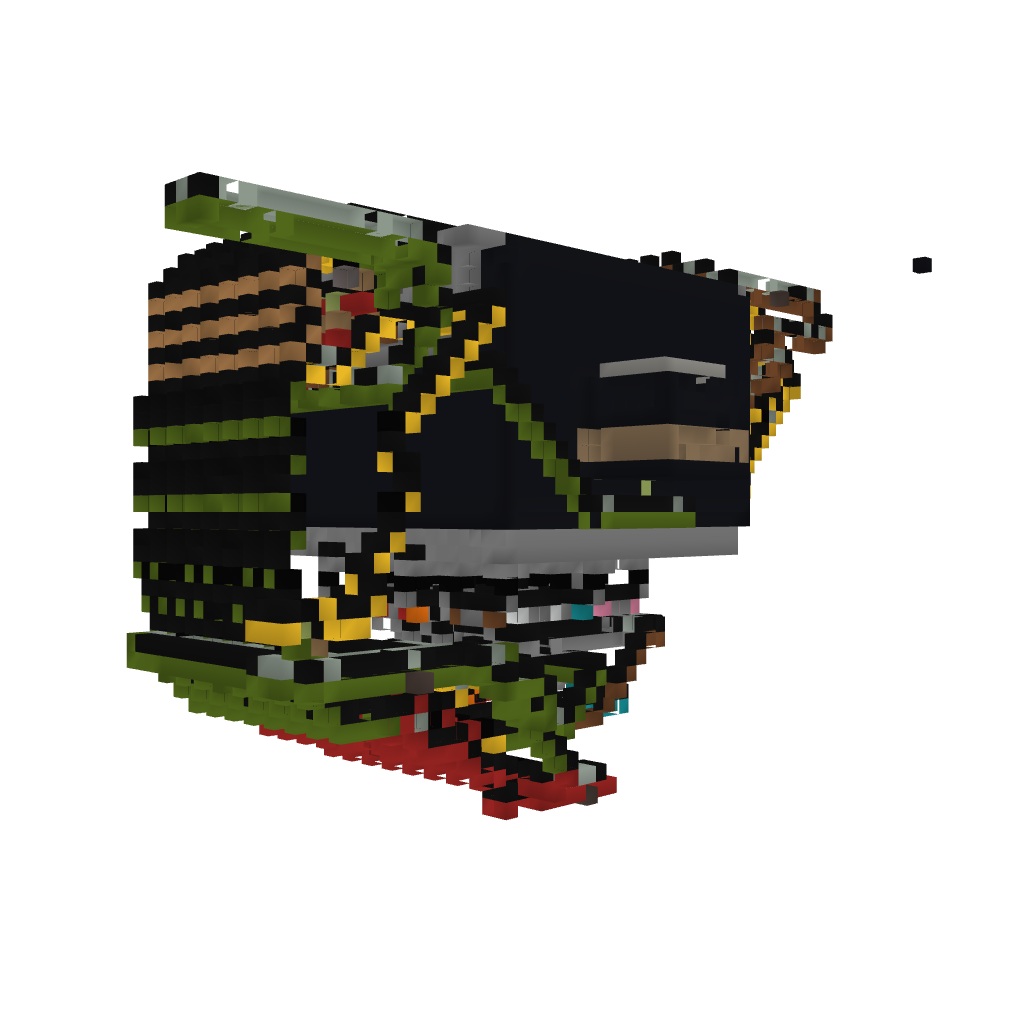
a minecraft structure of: Musical Chairs